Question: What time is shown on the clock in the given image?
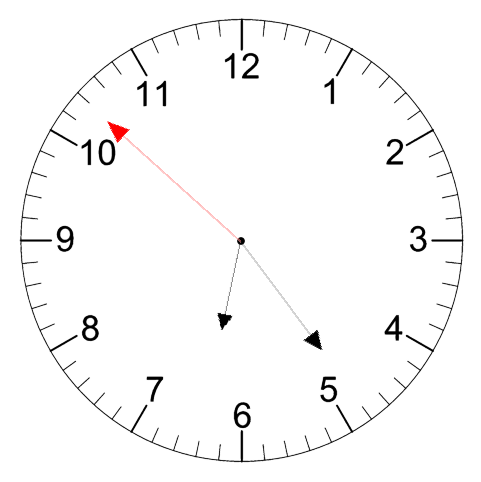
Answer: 06:23:52